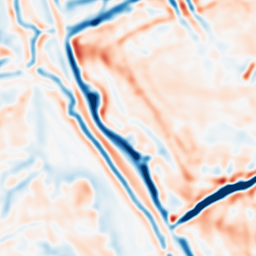
Category: multiscale
Decomposition family: dog
Decomposition parameters: sigma_low: 3
sigma_high: 5
Upsampling method: quartic
Upsampling parameters: scale: 2
Upsampling scale: 2